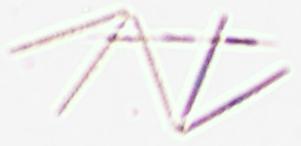
Label: Thalassionema